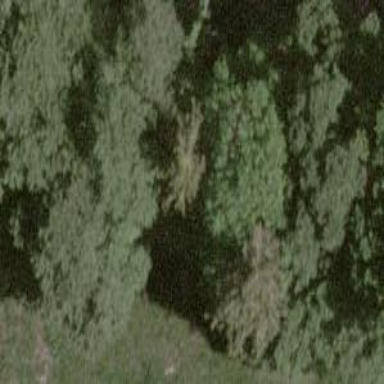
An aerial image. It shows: Forest area.